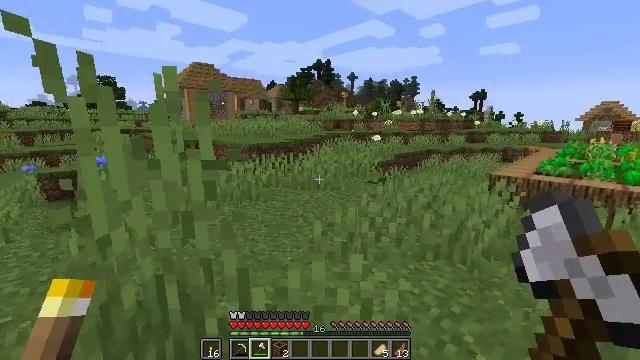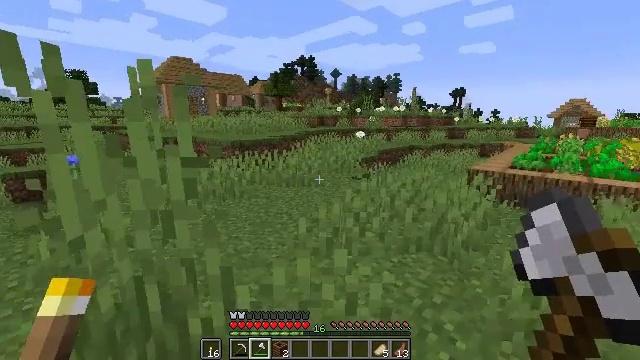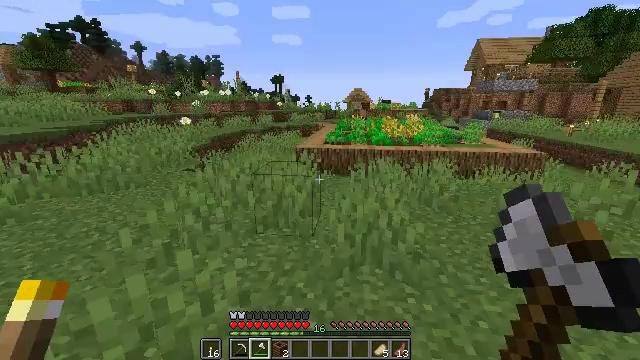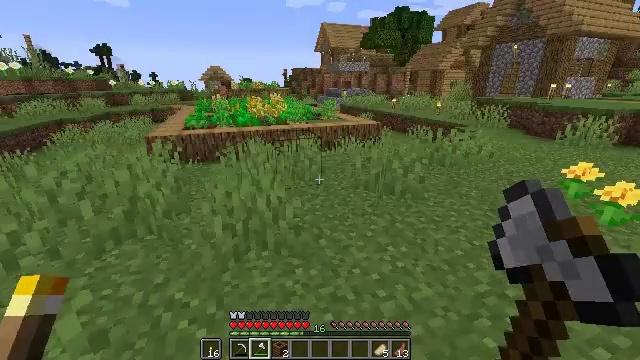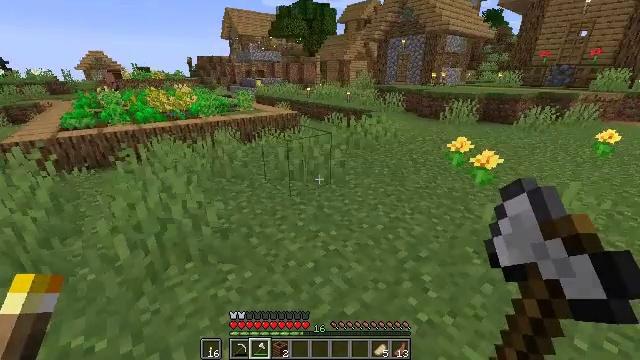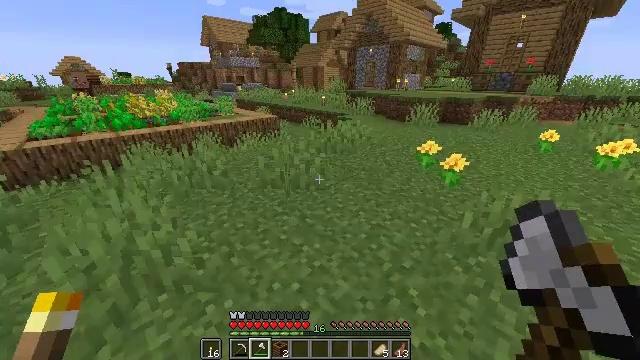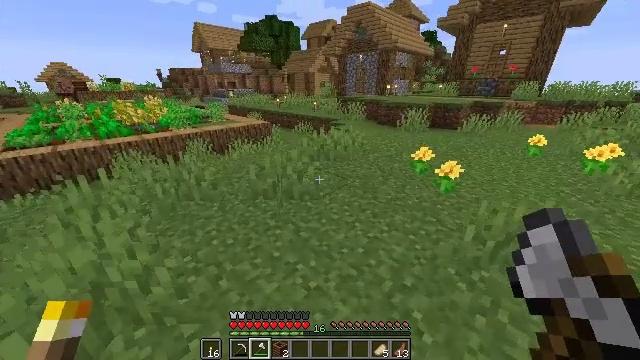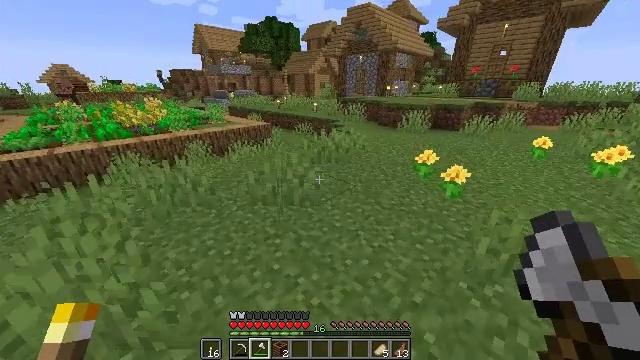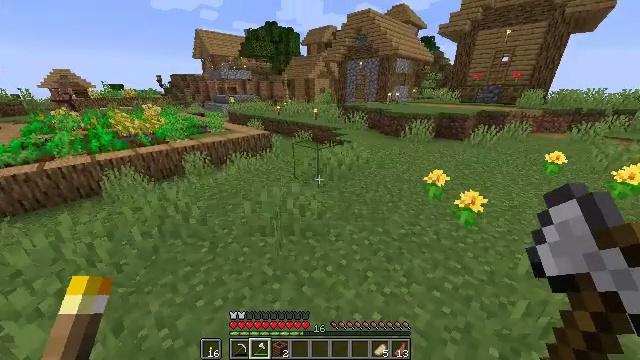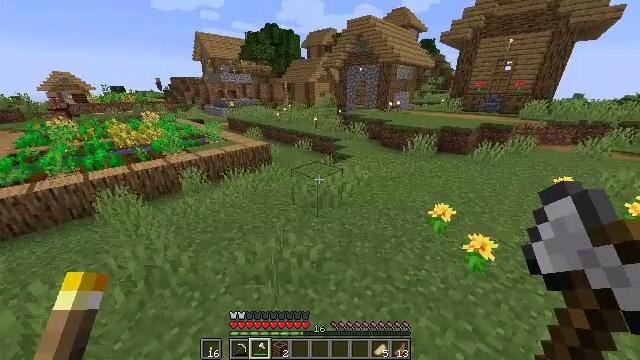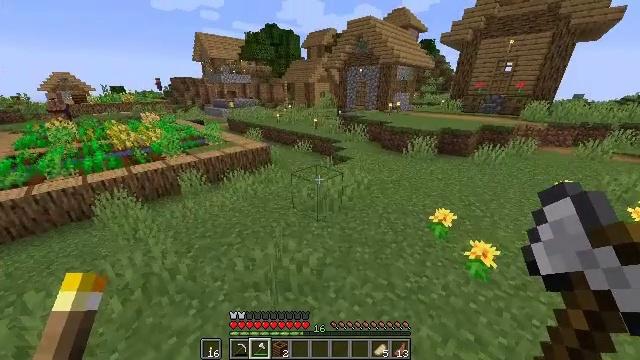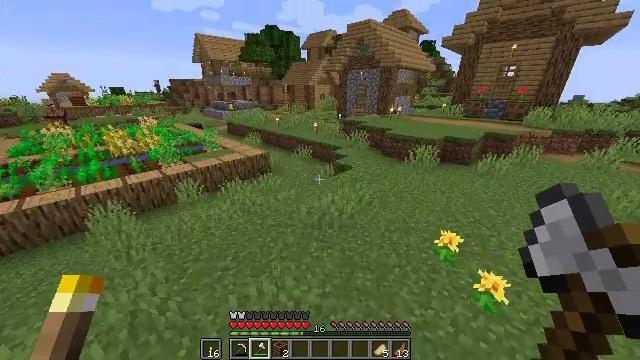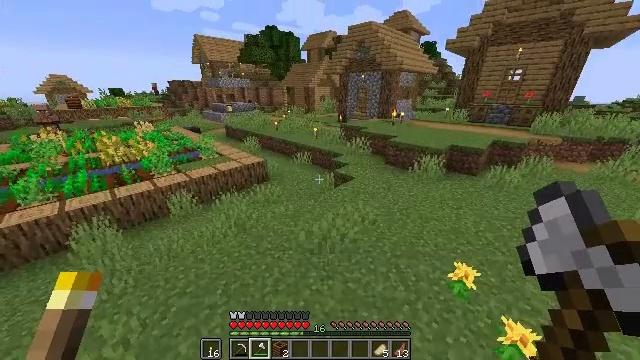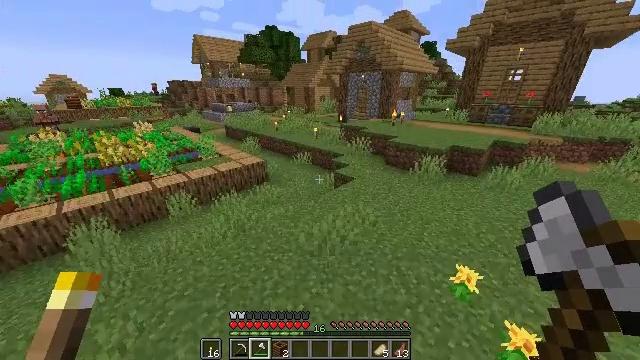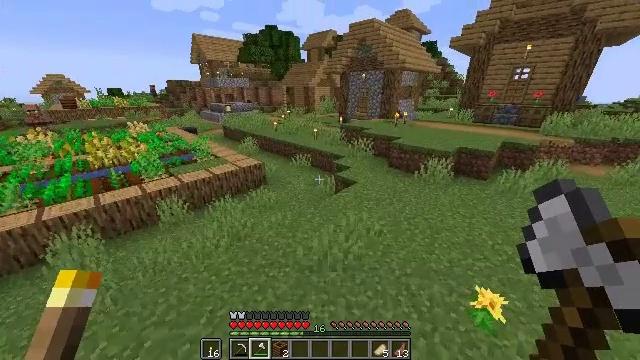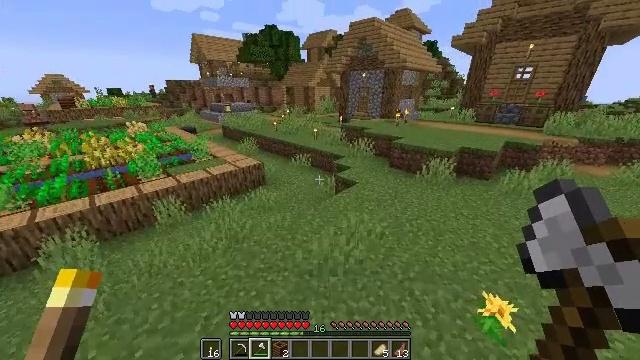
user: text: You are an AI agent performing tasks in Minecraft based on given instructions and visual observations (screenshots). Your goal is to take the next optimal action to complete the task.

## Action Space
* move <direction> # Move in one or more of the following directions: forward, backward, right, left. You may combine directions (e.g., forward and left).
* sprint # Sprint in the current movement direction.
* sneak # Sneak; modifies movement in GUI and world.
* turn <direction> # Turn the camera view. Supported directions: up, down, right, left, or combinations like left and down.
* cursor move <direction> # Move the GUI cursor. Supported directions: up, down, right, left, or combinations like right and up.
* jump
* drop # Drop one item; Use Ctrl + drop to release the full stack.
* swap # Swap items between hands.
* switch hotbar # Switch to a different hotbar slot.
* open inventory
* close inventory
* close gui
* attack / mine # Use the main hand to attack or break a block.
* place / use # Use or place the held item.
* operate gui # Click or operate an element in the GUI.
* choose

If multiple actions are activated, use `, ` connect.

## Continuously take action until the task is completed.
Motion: motion action
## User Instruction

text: Retrieve the smithing table you placed.
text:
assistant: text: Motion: turn right
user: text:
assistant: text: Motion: turn right and down
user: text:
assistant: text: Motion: move forward, sprint, turn right and down
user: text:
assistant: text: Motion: move forward, sprint, turn right and down
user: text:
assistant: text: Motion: move forward, sprint, turn right and down
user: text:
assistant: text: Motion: move forward, sprint, turn right
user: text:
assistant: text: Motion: move forward, sprint
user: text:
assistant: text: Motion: move forward, sprint, jump
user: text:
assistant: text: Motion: move forward, sprint, jump
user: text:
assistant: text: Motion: move forward, sprint, jump
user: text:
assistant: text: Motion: move forward, sprint, jump
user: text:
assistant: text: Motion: move forward, sprint, jump
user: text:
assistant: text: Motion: move forward, sprint, jump
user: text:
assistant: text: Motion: move forward, sprint, jump
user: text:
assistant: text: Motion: move forward, sprint, jump
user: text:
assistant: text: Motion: move forward, sprint, jump
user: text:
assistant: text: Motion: move forward, sprint, jump
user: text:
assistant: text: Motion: move forward, sprint, jump
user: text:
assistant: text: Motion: move forward, sprint, turn left, jump
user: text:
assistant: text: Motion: move forward, sprint, turn left, jump
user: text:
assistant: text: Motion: move forward, sprint, turn left, jump
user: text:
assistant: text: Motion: move forward, sprint, jump
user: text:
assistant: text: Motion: move forward, sprint, jump
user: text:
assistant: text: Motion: move forward, sprint, jump
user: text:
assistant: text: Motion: move forward, sprint, jump
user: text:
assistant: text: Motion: move forward, sprint, turn left, jump
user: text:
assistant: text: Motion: move forward, sprint, turn left
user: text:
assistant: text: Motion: move forward, sprint, turn left
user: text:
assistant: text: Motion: move forward, sprint, turn left and up
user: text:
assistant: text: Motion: move forward, sprint, turn left and up